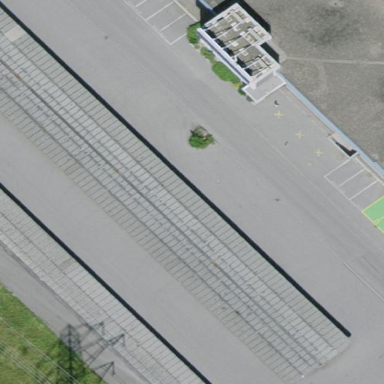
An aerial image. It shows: View of roof of building.